Field crop: maize
Growth stage: 2
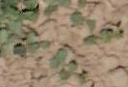
Species: convolvulus